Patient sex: F
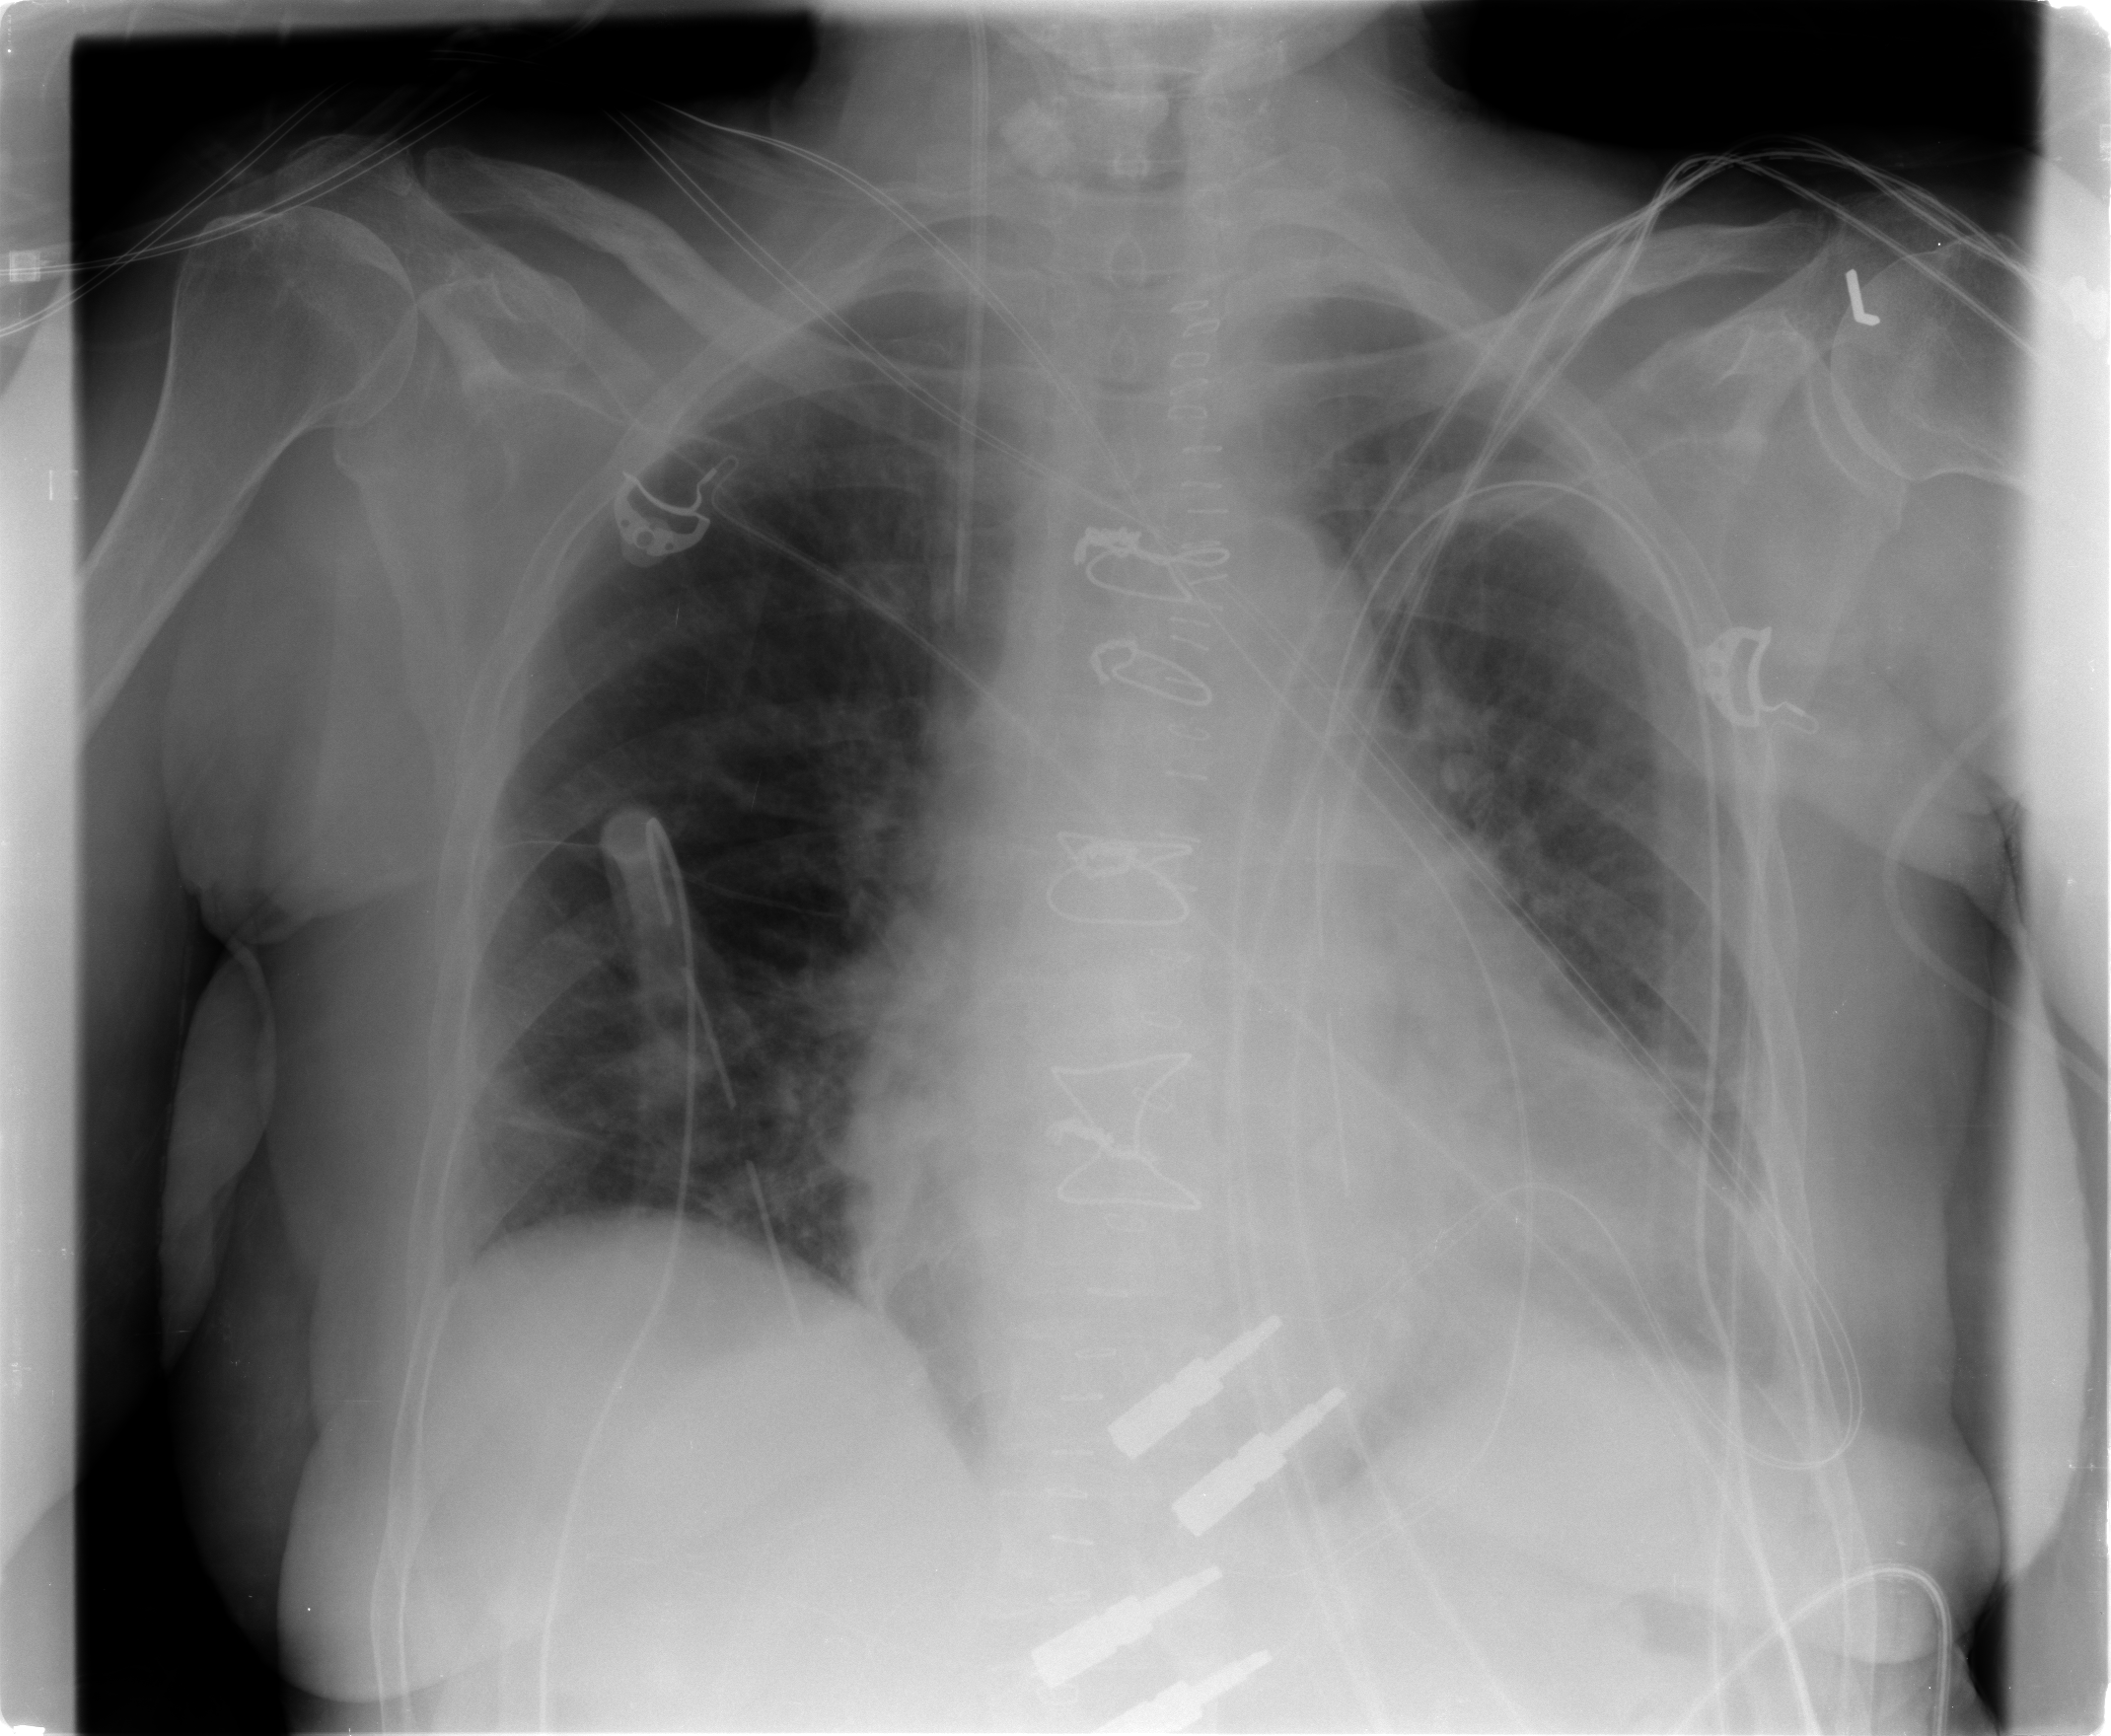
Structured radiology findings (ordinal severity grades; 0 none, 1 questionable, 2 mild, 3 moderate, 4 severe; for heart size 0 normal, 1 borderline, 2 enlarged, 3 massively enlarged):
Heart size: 2
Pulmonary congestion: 2
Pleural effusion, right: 0
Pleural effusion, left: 2
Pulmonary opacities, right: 0
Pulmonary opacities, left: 2
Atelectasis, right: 2
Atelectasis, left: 2